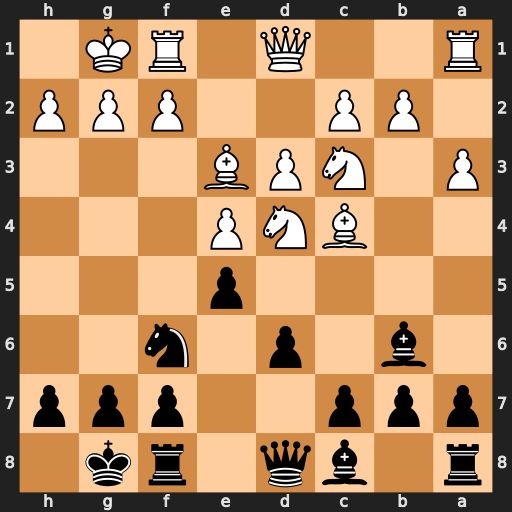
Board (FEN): r1bq1rk1/ppp2ppp/1b1p1n2/4p3/2BNP3/P1NPB3/1PP2PPP/R2Q1RK1
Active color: b
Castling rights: -
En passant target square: -
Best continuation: exd4 Bg5 dxc3